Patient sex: M
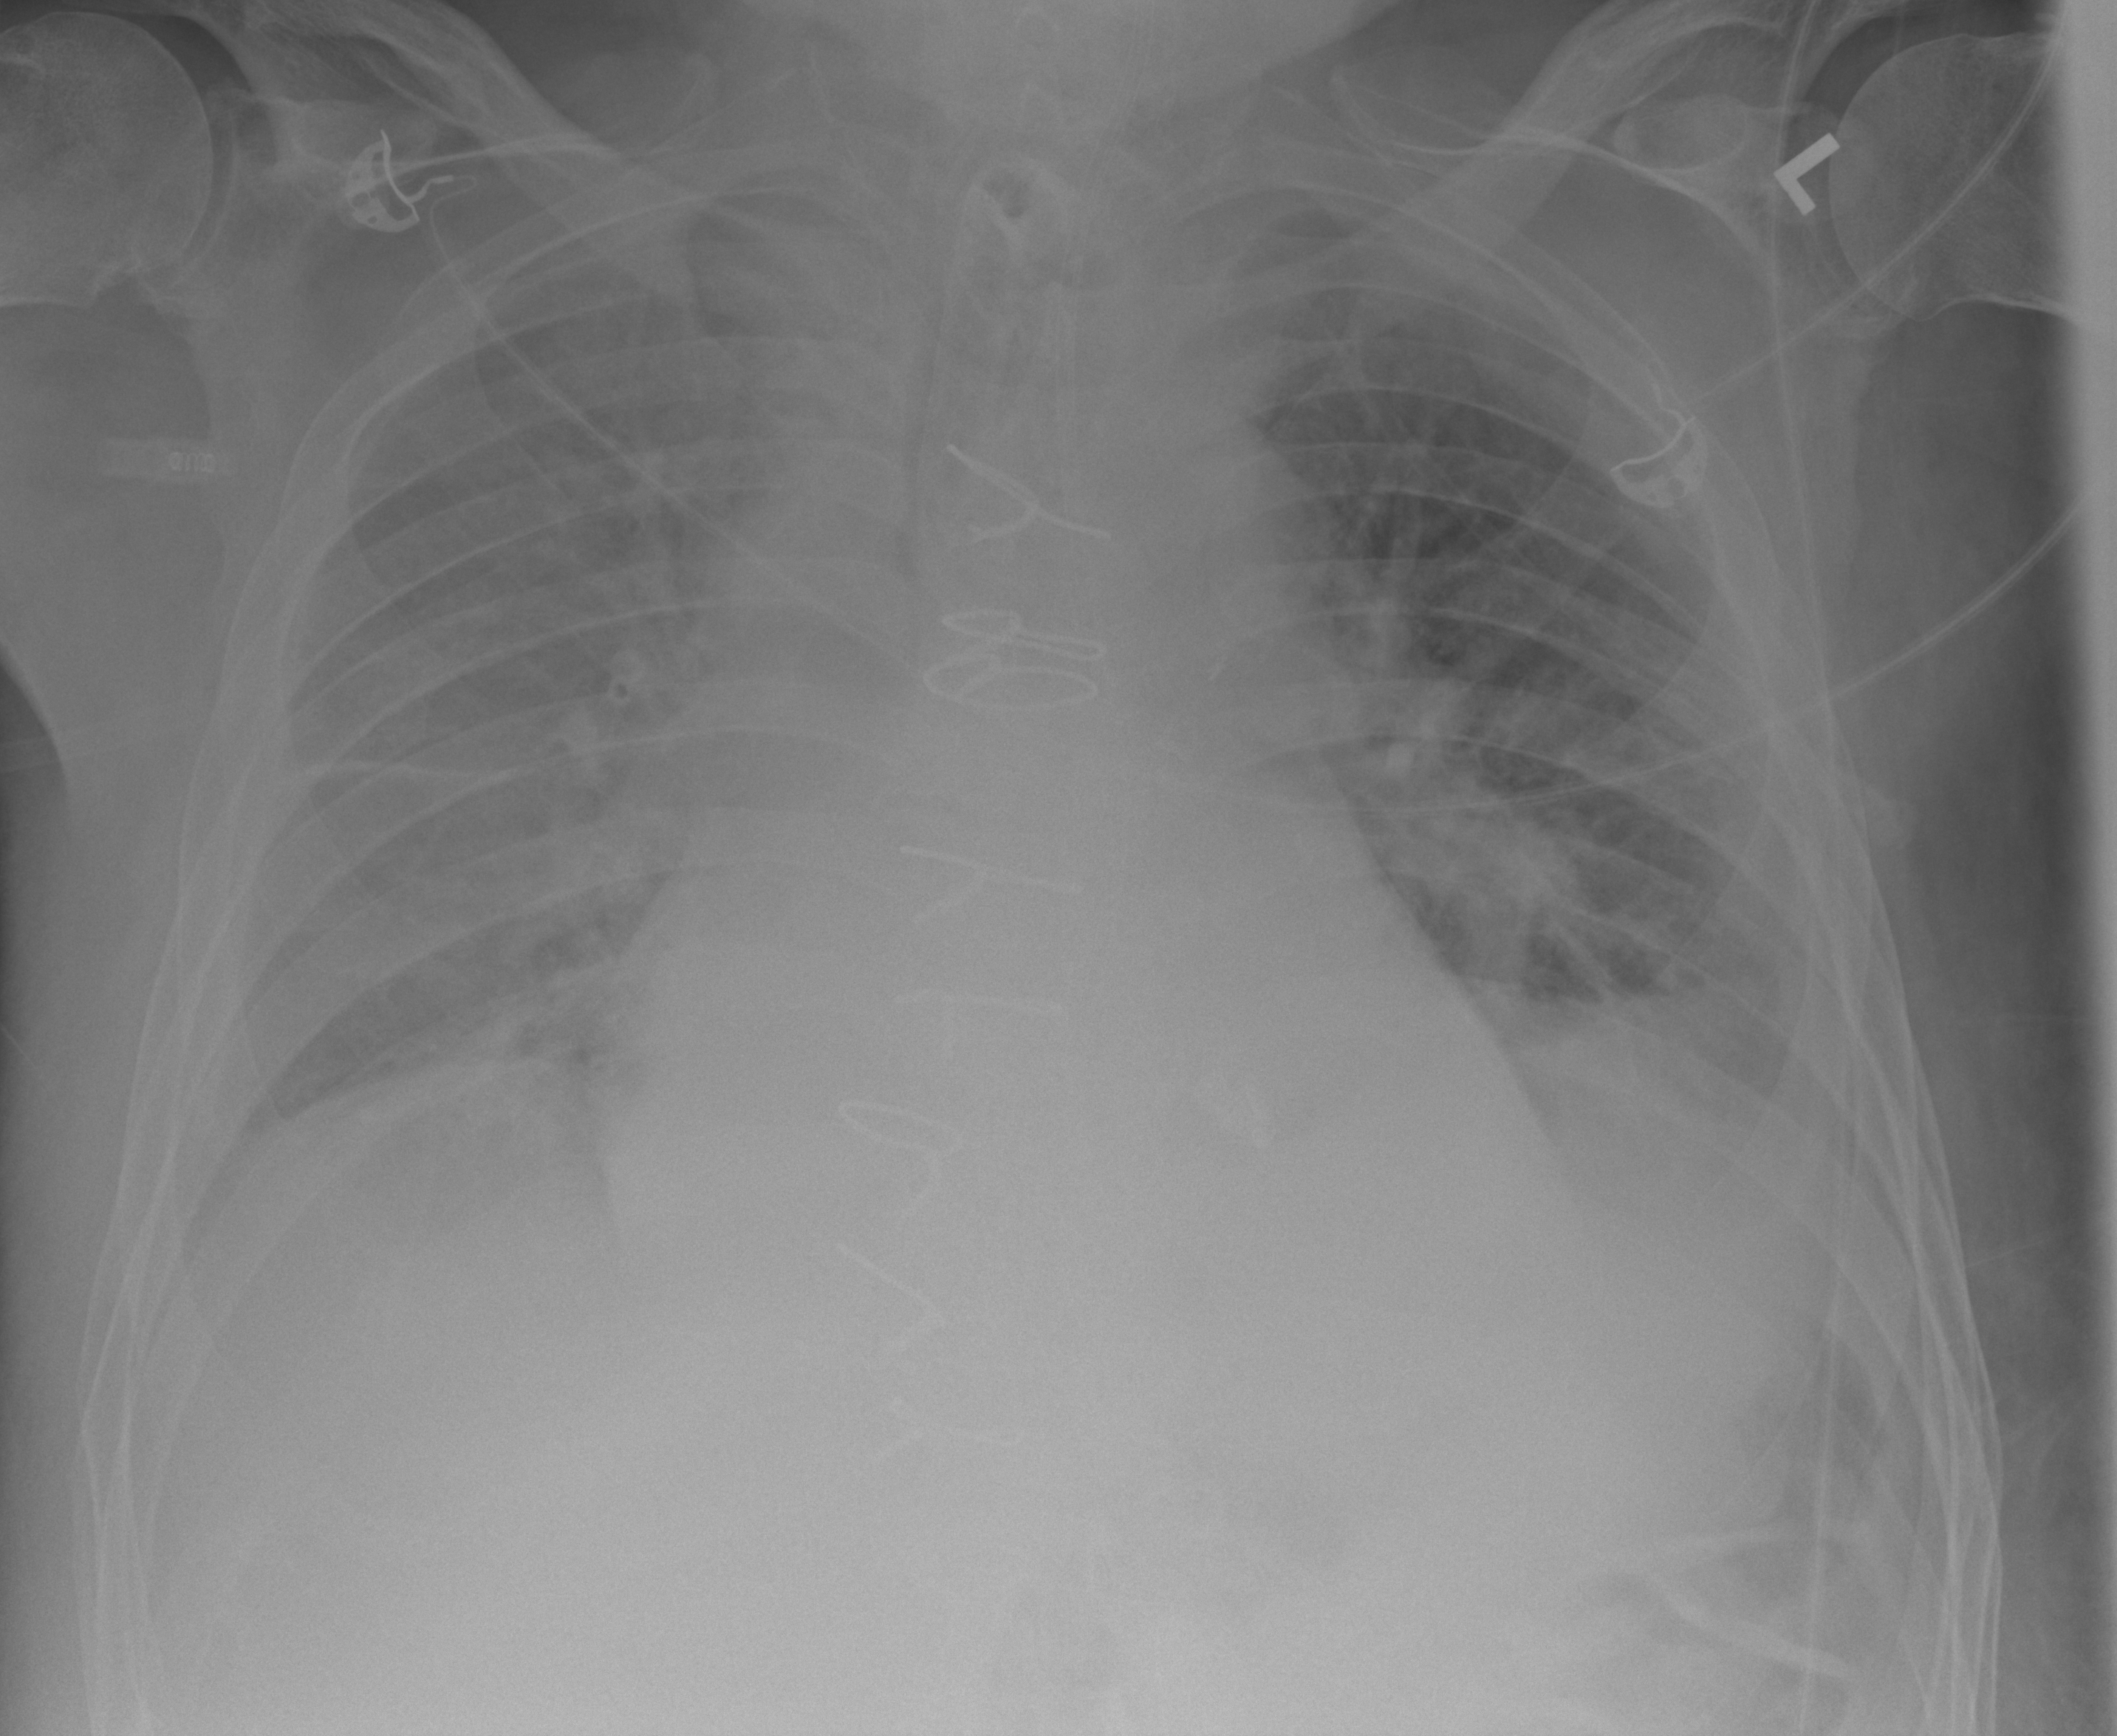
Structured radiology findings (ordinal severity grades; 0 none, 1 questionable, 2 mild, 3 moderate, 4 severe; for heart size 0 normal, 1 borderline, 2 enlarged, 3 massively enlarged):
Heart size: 2
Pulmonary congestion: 2
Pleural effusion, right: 2
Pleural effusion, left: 2
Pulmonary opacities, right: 2
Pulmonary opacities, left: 2
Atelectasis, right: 0
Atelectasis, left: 1